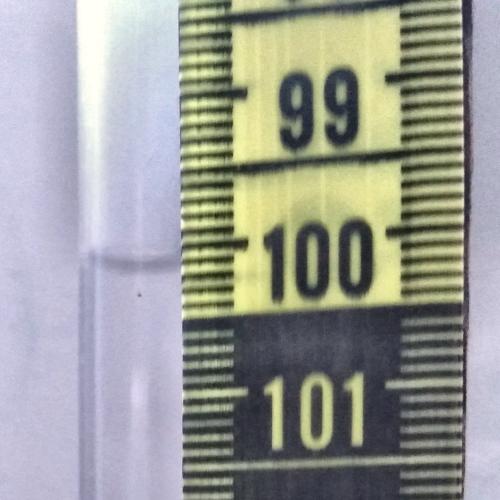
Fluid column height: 100.1 cm